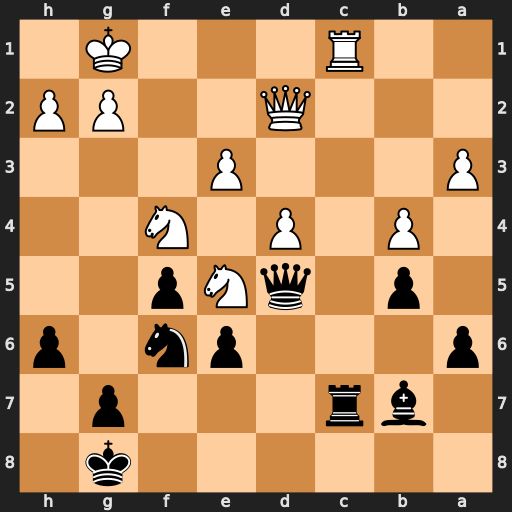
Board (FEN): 6k1/1br3p1/p3pn1p/1p1qNp2/1P1P1N2/P3P3/3Q2PP/2R3K1
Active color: b
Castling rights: -
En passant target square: -
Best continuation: Qa2 Qd1 Rxc1 Qxc1 g5